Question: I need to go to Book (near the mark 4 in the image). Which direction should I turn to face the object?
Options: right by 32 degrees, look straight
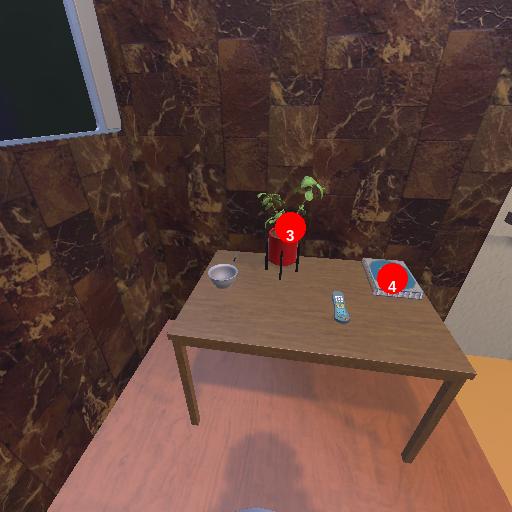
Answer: right by 32 degrees